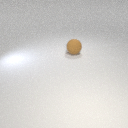
large brown rubber sphere